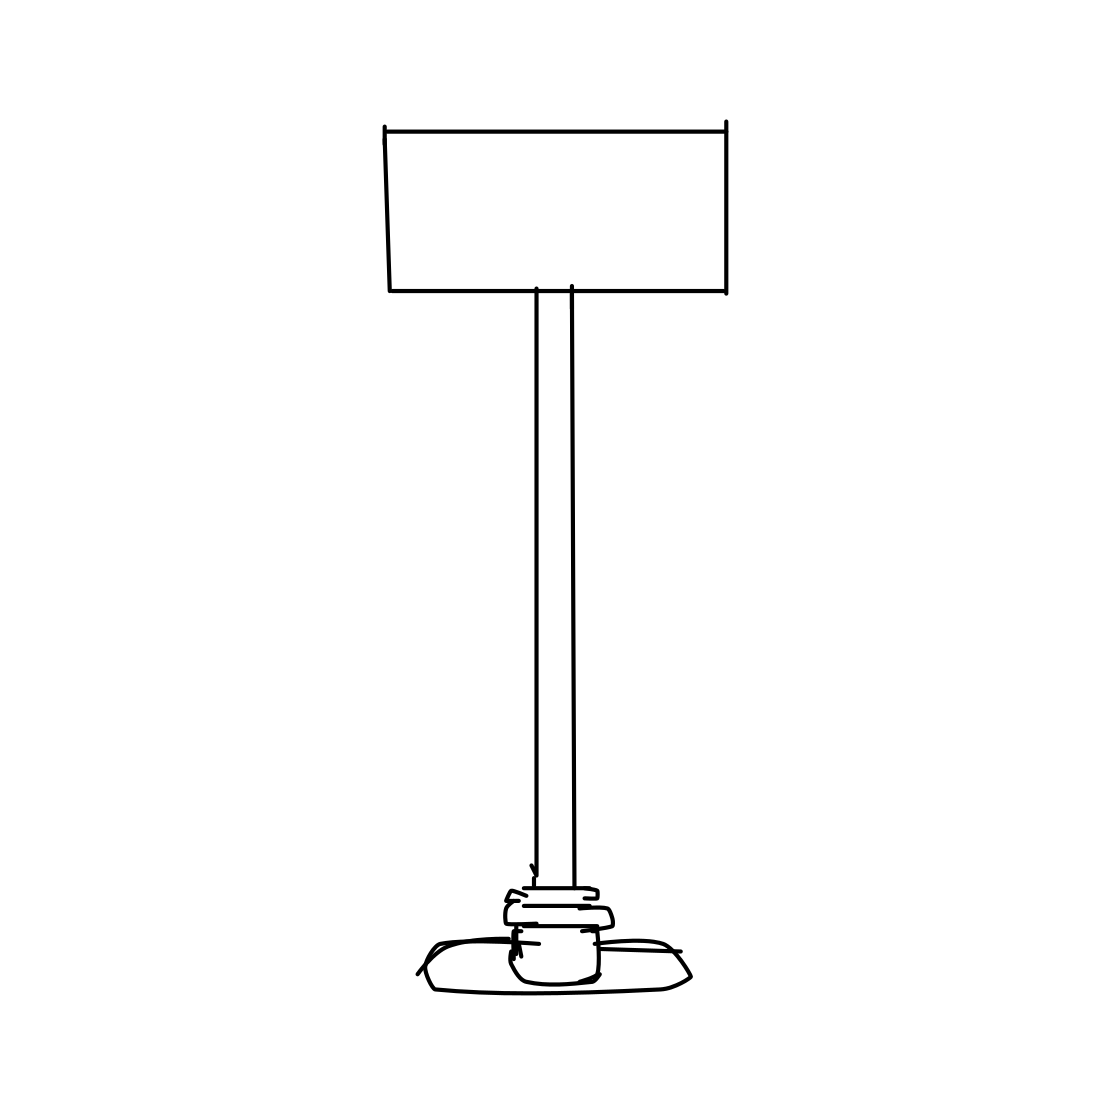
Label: floor lamp